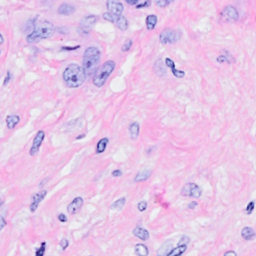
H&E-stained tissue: Breast